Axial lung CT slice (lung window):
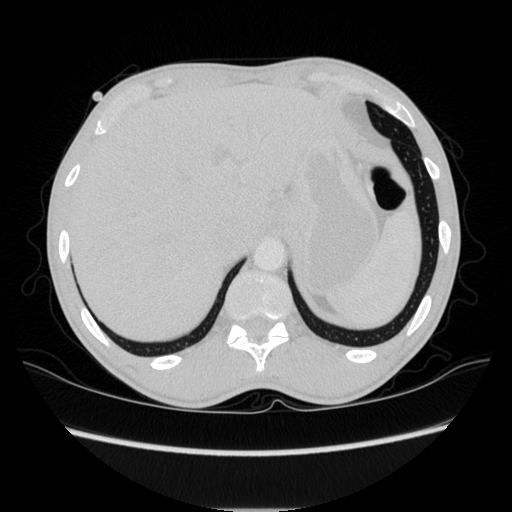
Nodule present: no